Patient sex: M
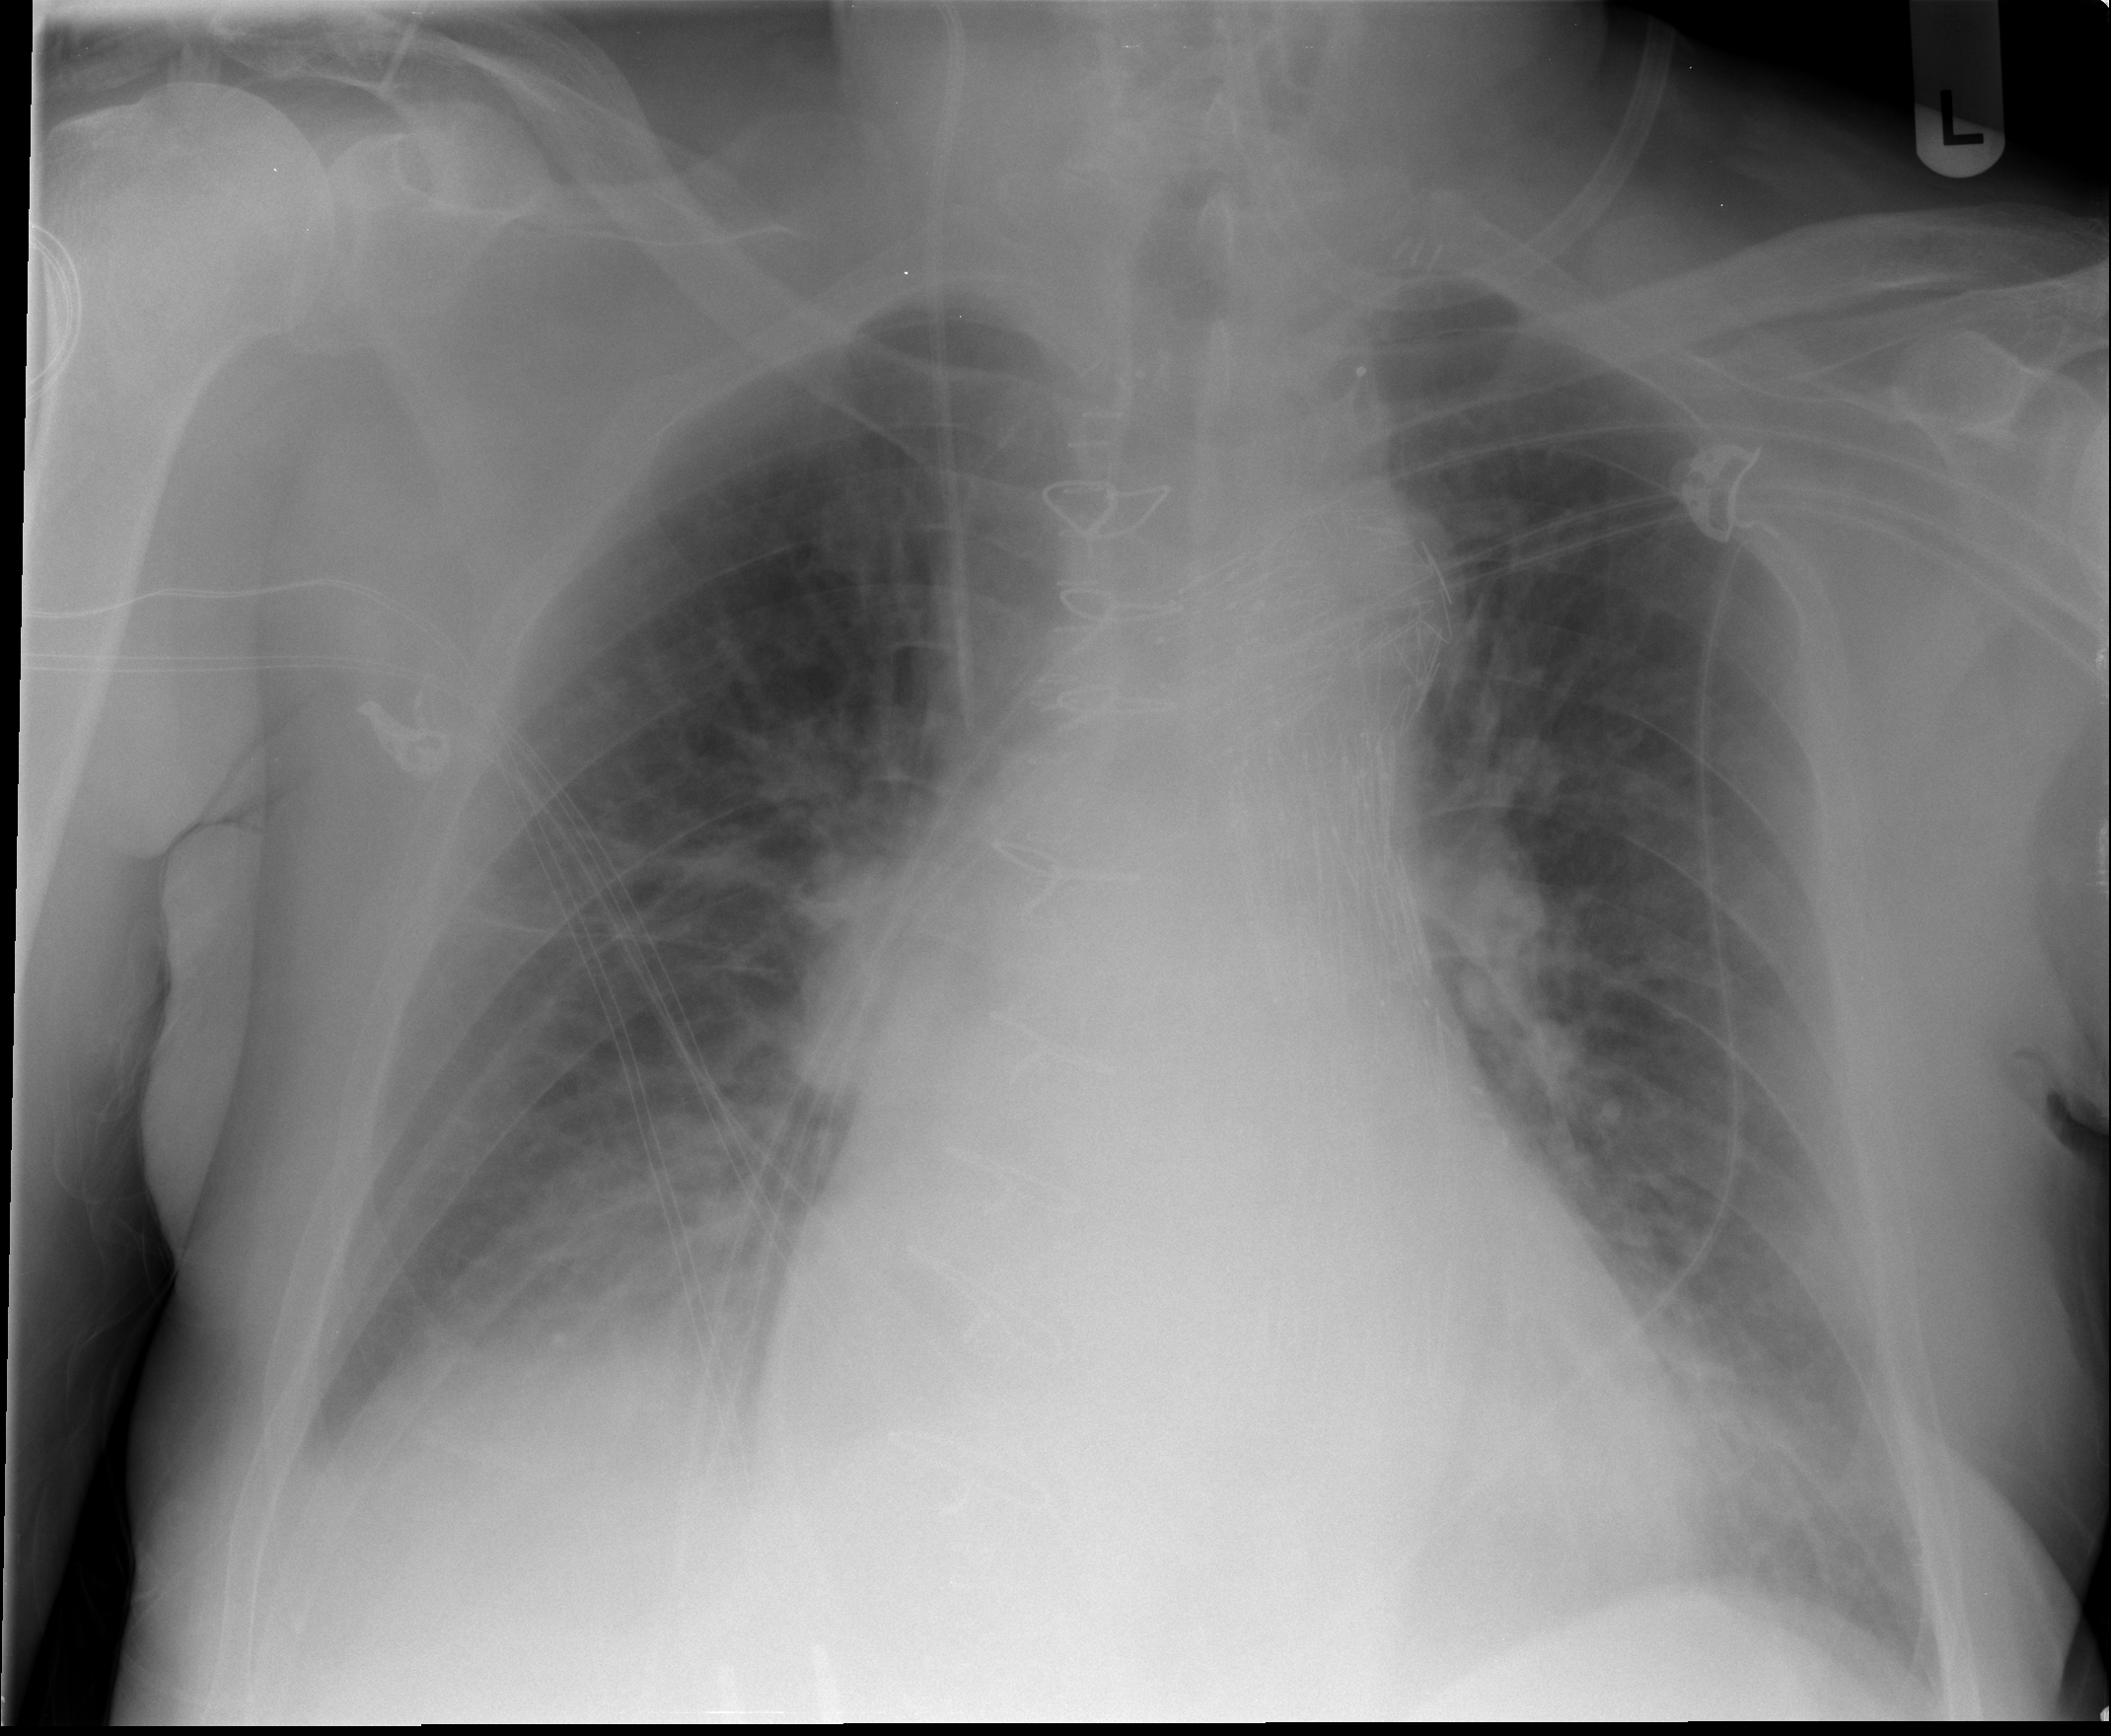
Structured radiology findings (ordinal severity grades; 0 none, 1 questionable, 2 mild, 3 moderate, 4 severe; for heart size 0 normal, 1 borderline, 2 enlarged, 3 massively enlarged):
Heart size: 2
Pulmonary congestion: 2
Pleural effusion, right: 1
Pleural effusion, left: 0
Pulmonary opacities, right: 0
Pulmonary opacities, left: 0
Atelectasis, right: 1
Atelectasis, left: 0